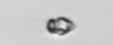
Label: Heterocapsa_rotundata